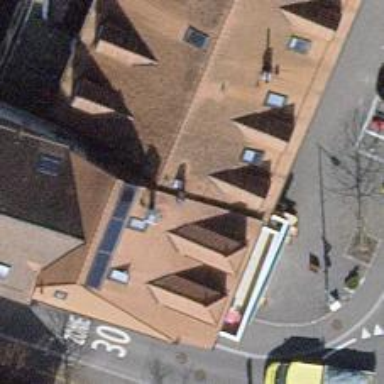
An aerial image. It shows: Restaurant.